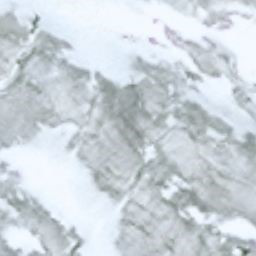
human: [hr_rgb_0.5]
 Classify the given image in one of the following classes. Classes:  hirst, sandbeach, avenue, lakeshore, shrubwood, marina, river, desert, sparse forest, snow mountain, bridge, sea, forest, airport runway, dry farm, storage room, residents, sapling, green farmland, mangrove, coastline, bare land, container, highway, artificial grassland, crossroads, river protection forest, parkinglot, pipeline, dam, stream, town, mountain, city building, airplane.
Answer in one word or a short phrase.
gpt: snow mountain